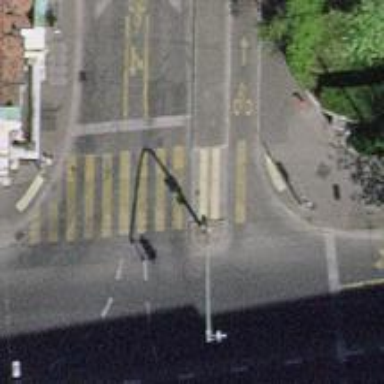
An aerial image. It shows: Asphalt residential road with designated cycle lane.